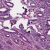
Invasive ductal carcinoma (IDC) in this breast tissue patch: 1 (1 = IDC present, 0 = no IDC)